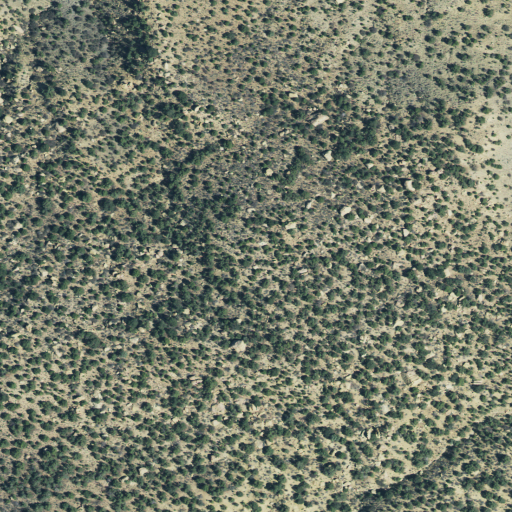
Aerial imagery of bench in Utah named Fiftymile Bench containing shrub and evergreen forest